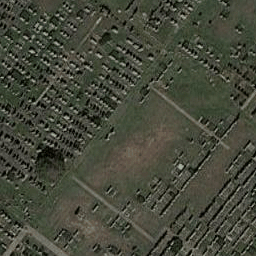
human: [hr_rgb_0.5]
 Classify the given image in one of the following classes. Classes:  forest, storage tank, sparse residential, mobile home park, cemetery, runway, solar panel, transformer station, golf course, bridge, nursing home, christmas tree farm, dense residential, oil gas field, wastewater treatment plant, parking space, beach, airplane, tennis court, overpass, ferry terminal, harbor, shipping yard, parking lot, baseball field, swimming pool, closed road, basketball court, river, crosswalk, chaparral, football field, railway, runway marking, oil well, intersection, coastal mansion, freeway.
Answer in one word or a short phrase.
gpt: cemetery